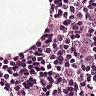
Metastatic tissue present: yes